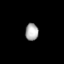
Tissue: skin
Cell type: Endothelial cells
Senescence score: 0.752
Nuclear area (px): 216
Mean DAPI intensity: 172.63